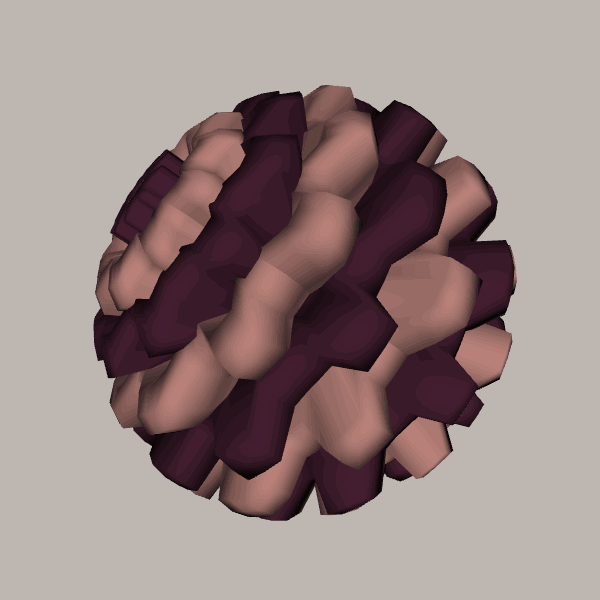
Background: light